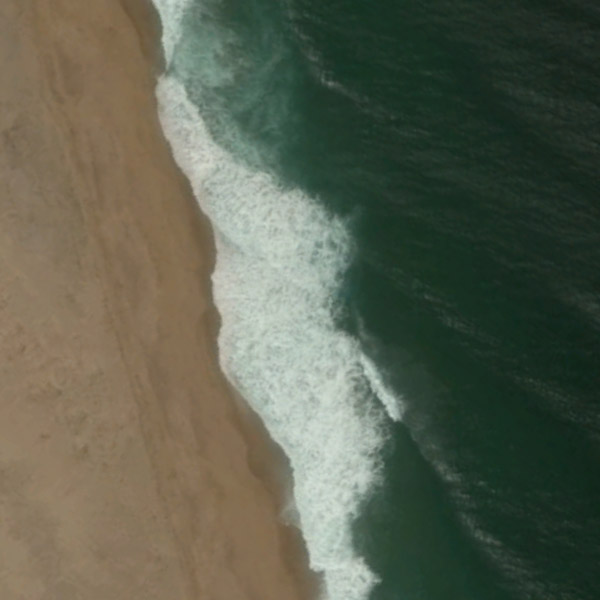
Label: Beach